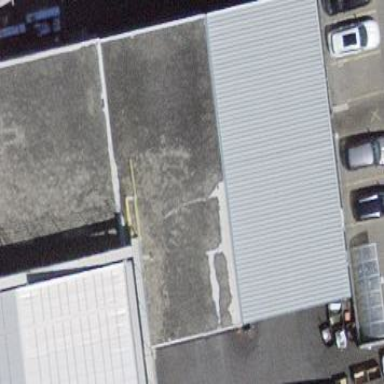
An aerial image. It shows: Industrial building.